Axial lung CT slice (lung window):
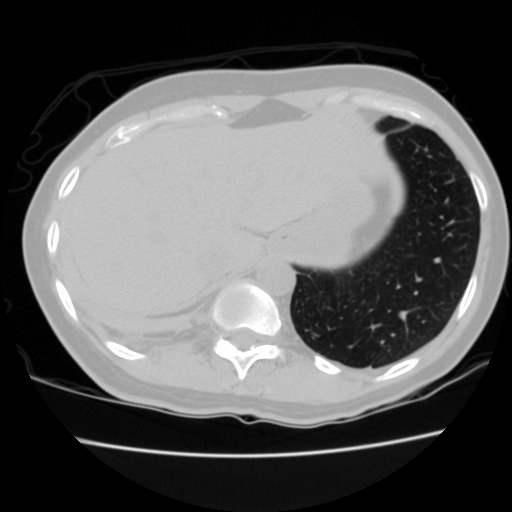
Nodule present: no